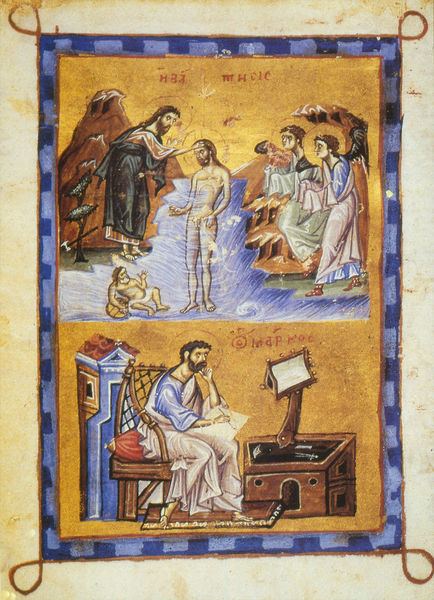
Titel: Evangeliar
Institution: Patmos, Klosterbibliothek
Schlagwörter: baum, berg, blau, gruppe, mann, meer, wasser, fluss, sitzen, stuhl, haus, teppich, bibel, johannes, rahmen, gold, blatt, turm, engel, zwei, klein, kissen, lesen, podest, buch, pult, jesus, schreiben, segen, segnen, taufe, biblisch, szenen, johannes der täufer, jordan, wunder, evangelist, kleiner mann